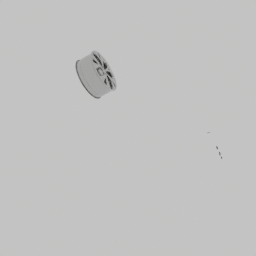
Label: mechanical